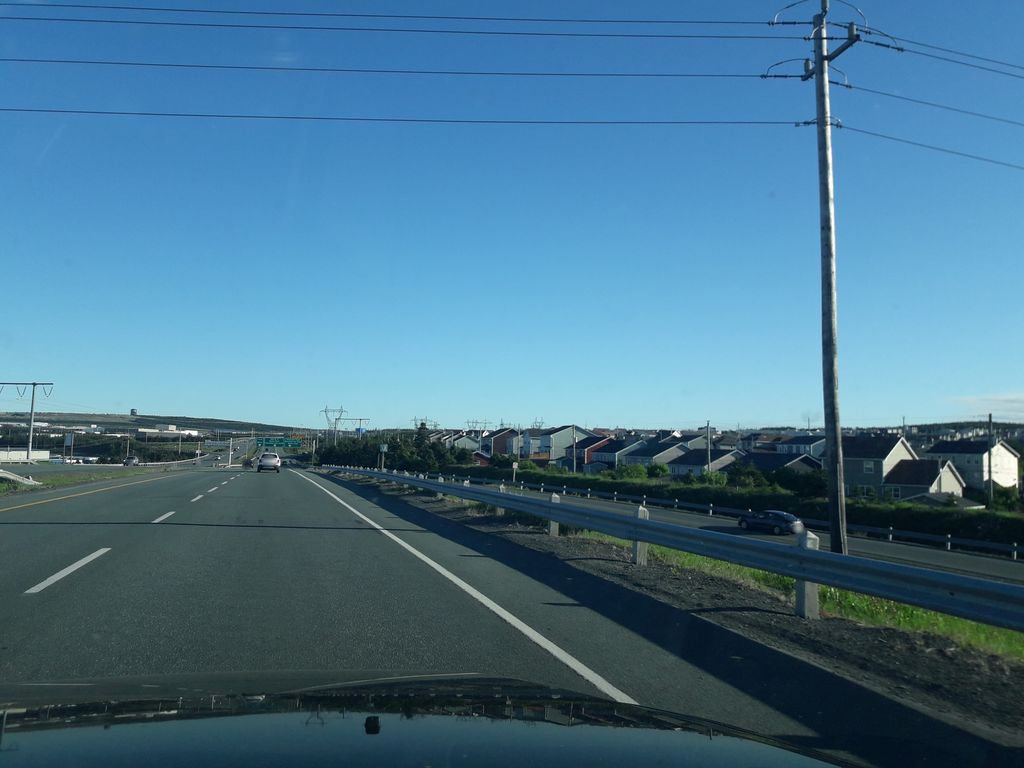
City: st_johns